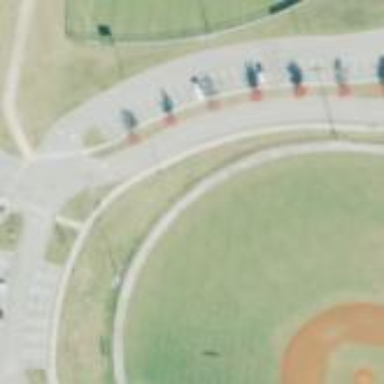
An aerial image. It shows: Baseball pitch for leisure land.